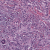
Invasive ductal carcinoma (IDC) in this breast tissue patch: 1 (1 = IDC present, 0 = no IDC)